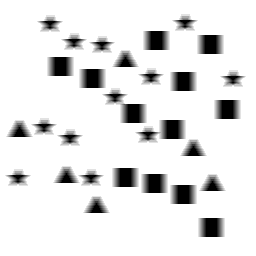
Squares: 12
Triangles: 6
Stars: 12
Total shapes: 30